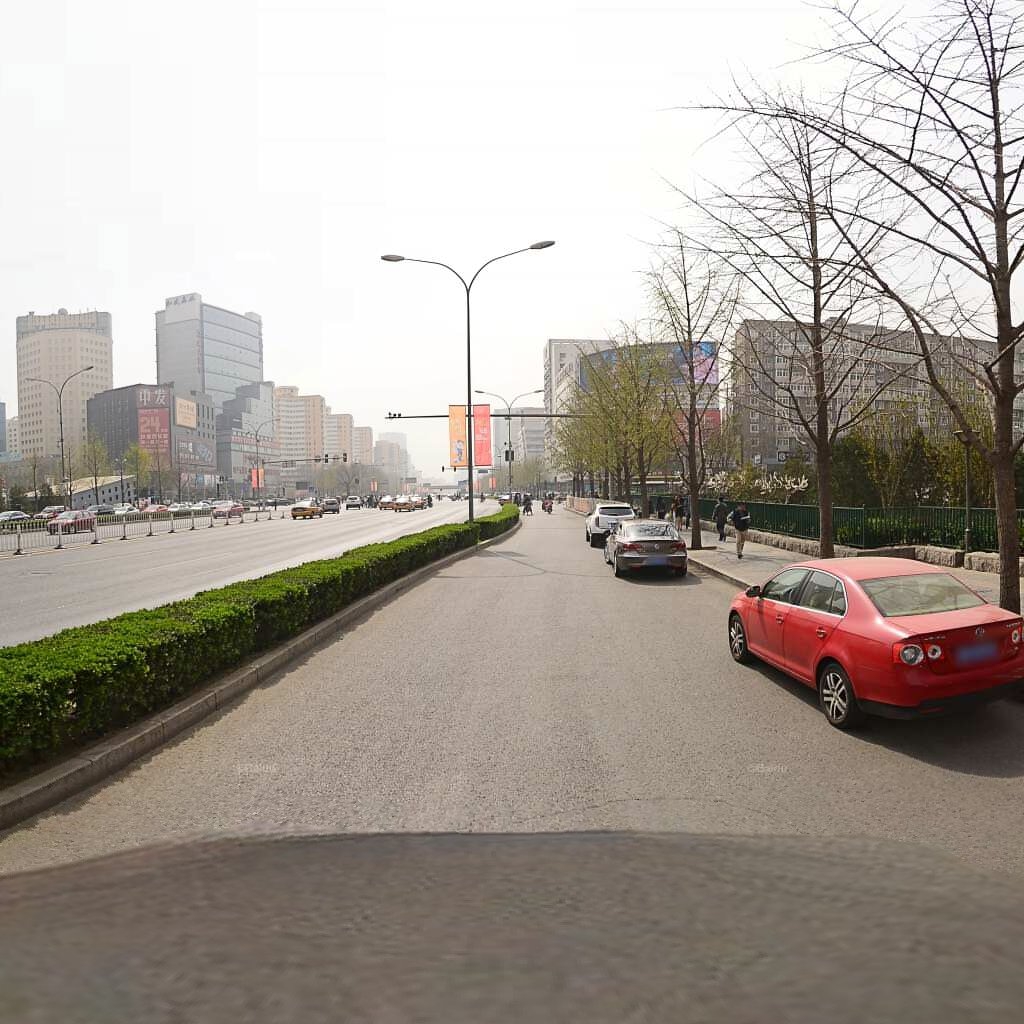
Region: Haidian
Road damage annotations: transverse crack